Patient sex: F
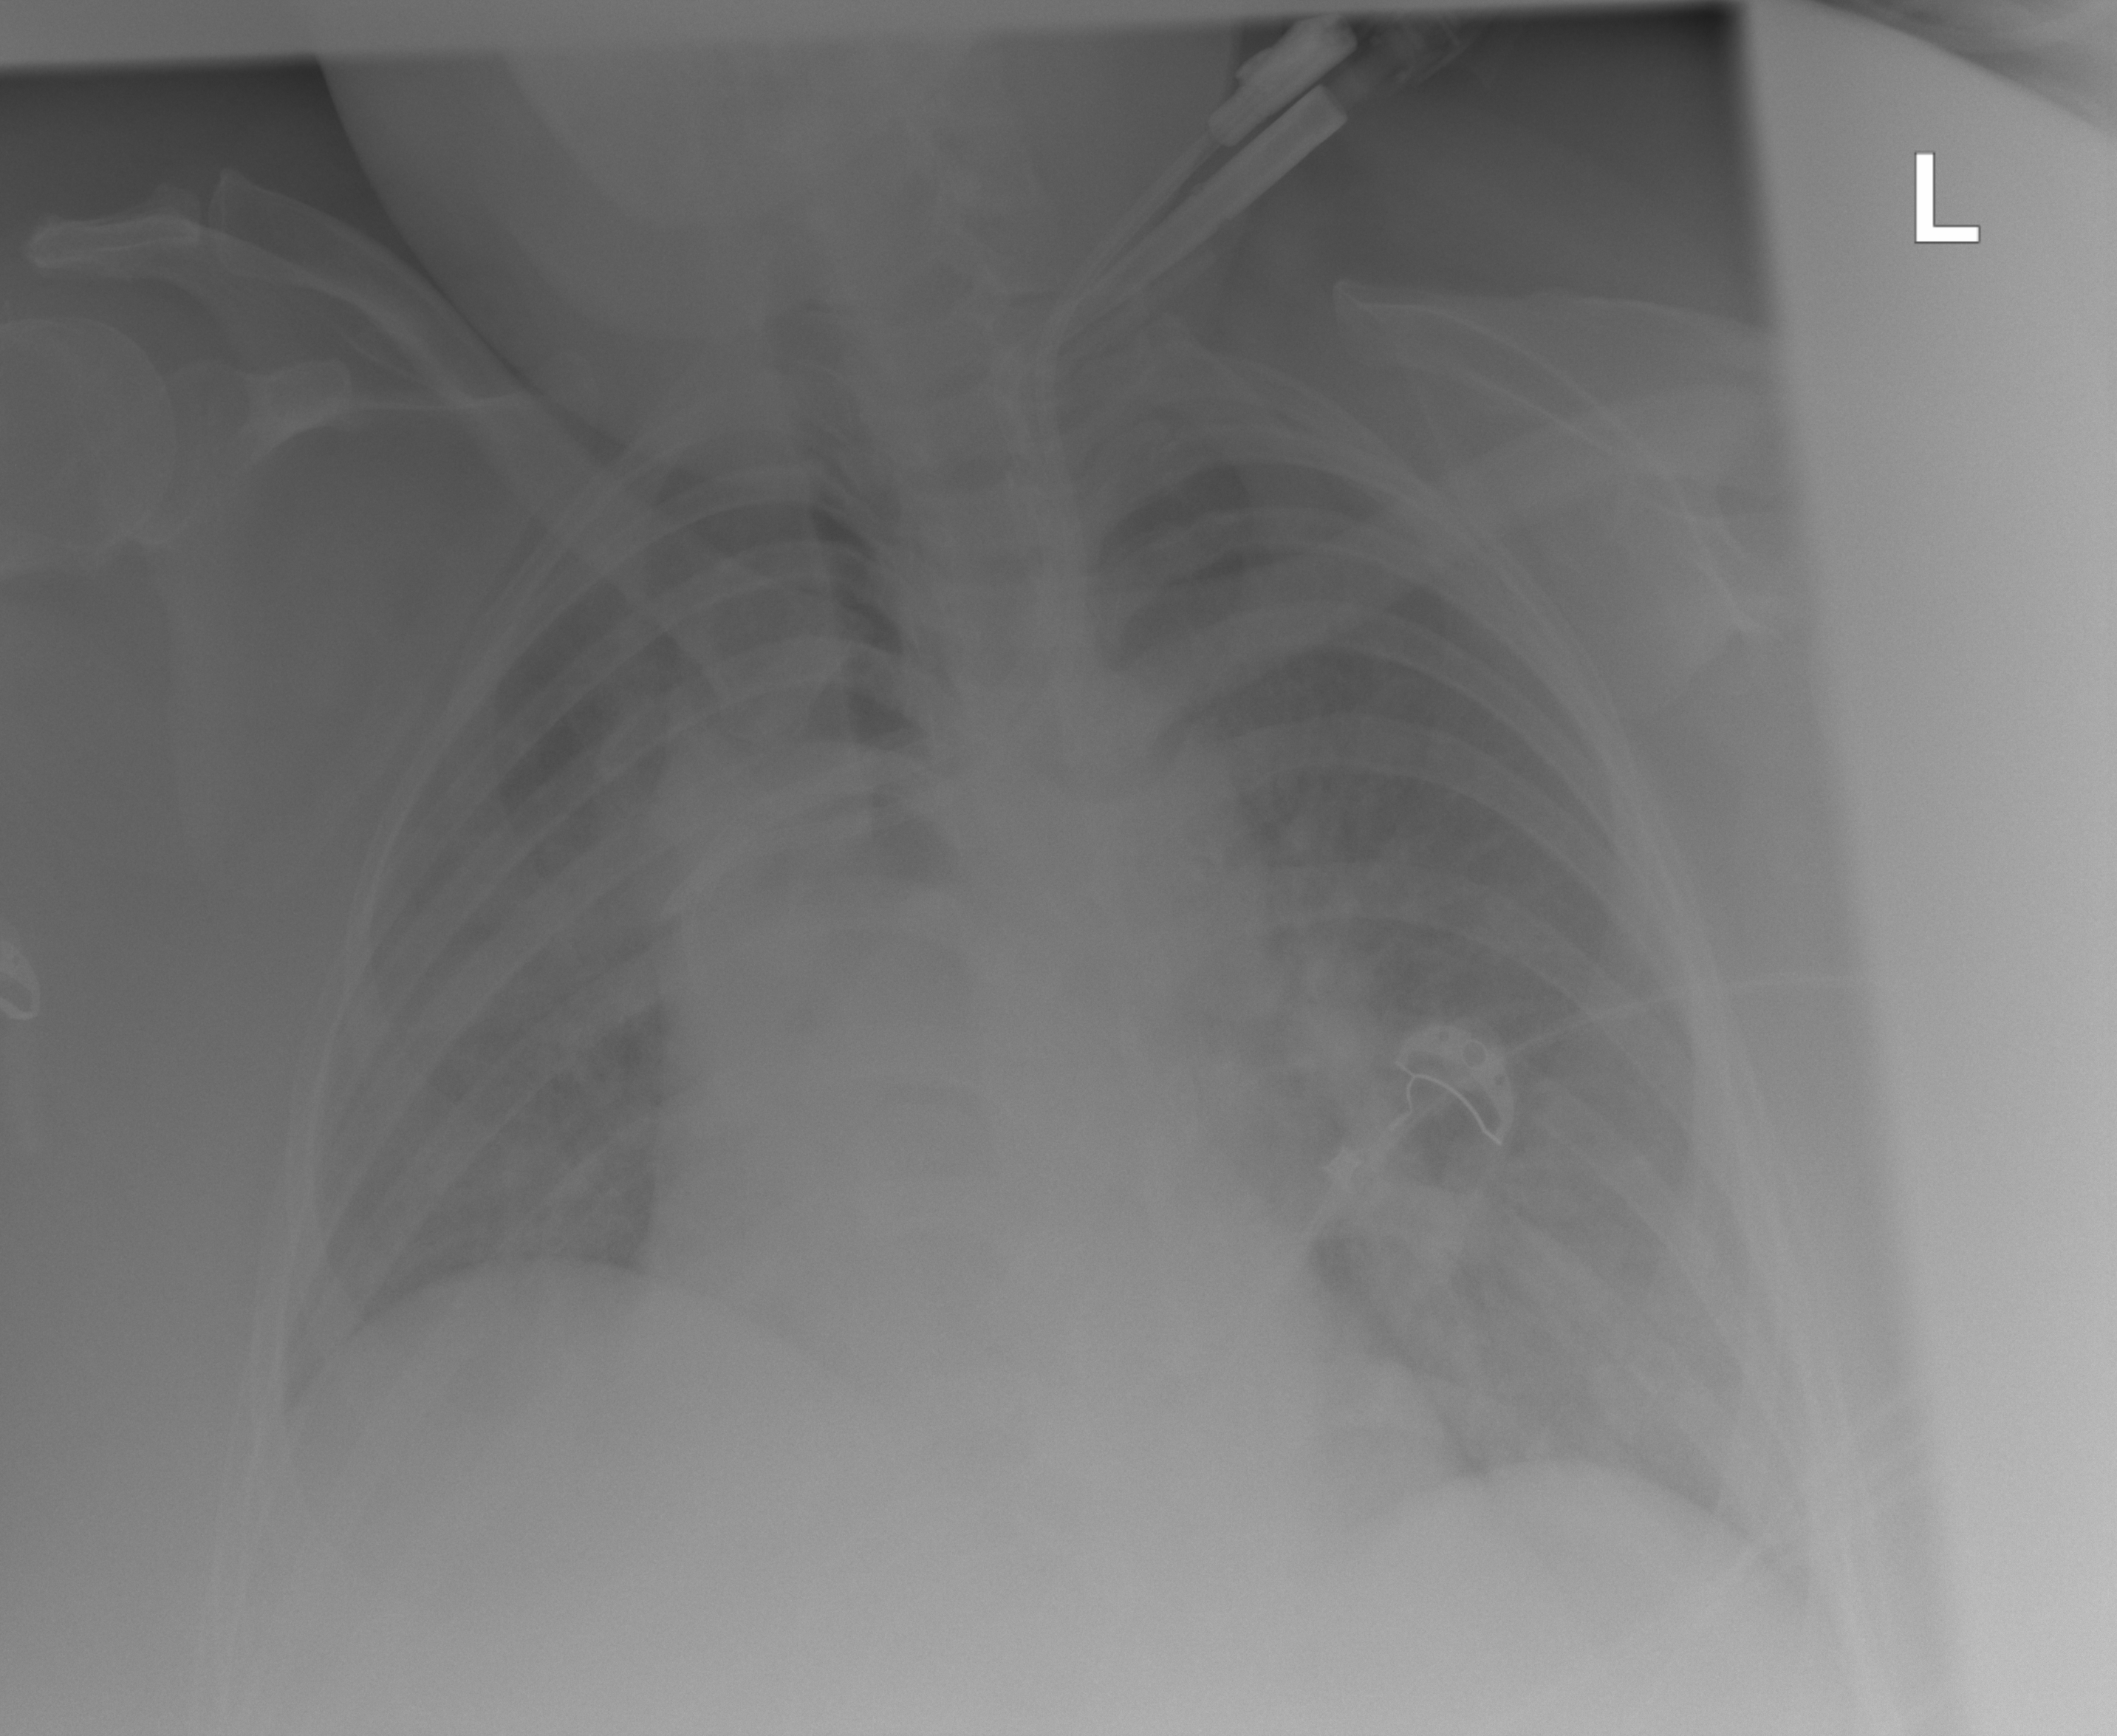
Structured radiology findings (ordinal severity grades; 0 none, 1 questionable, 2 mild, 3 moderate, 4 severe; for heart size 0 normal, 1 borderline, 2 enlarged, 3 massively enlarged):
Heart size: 0
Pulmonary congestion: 2
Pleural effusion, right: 0
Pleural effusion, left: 0
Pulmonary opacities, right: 0
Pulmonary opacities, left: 2
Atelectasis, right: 0
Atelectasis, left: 2